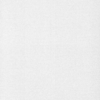
Label: dusty